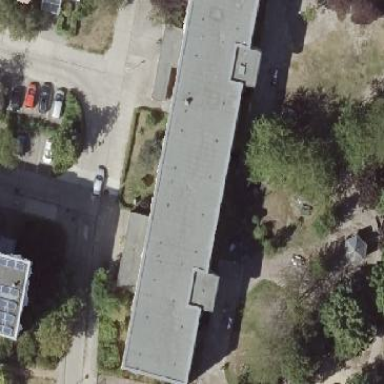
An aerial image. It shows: Flat roof kindergarten building.